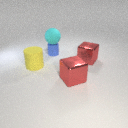
large cyan rubber sphere above small blue rubber cylinder